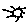
Label: sun